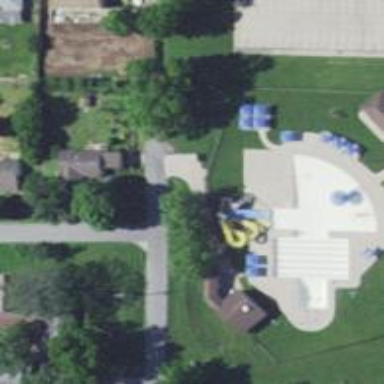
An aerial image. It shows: Water slide attraction.